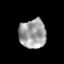
Tissue: prostate
Cell type: Myeloid cells
Senescence score: 0.3293
Nuclear area (px): 777
Mean DAPI intensity: 158.912